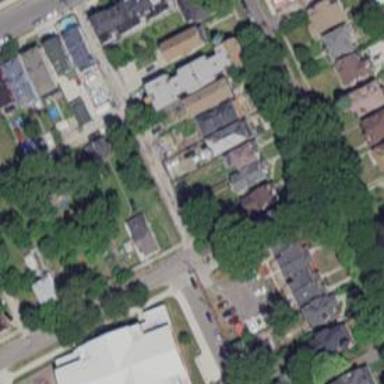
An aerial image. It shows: Alley classified as service road.